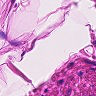
Metastatic tissue present: no